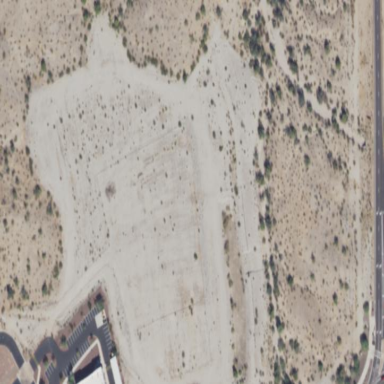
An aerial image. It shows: Brownfield site.